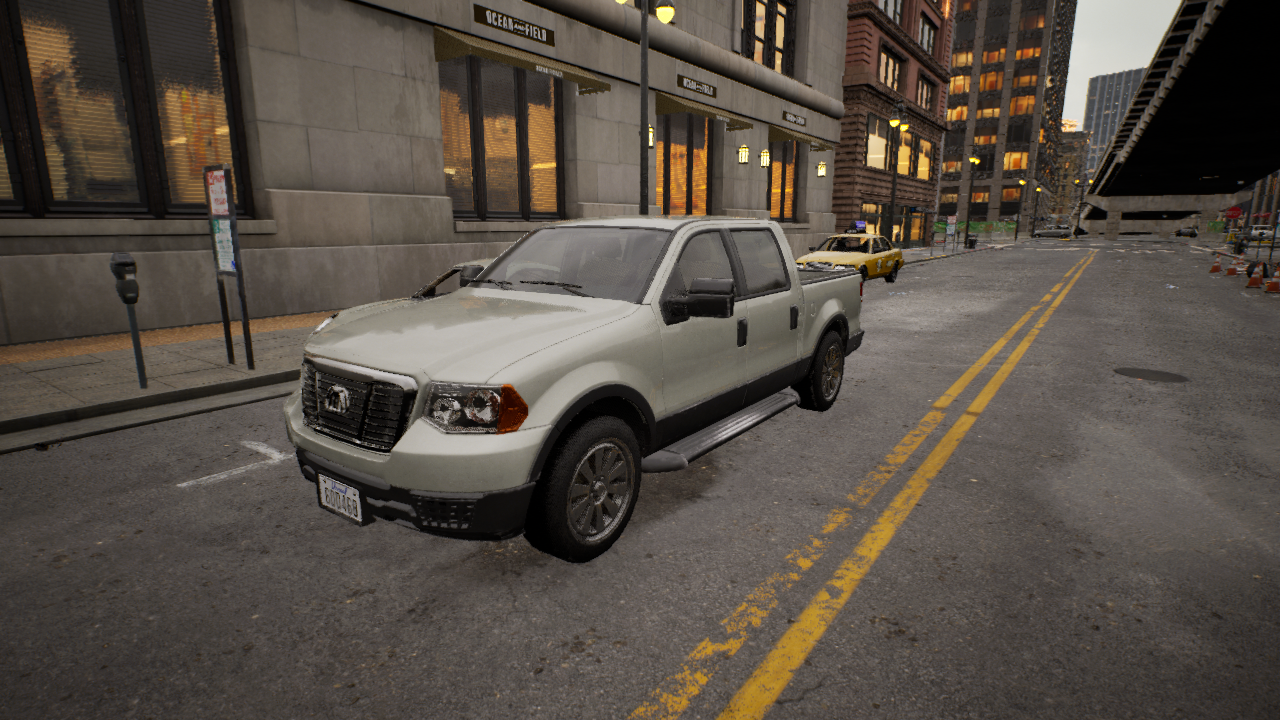
Venue: downtown
Lighting: golden hour
Vehicle rig: pickup